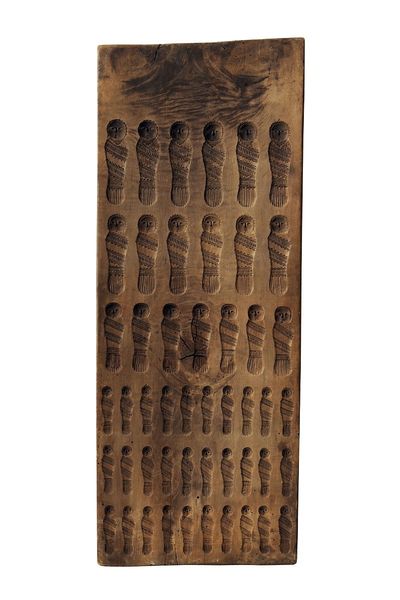
Titel: Volkskunst Holzmodel mit Wickelkindern
Standort: Hamburg
Institution: Museum für Kunst und Gewerbe Hamburg
Schlagwörter: formen, baby, birne, birnbaum, feste, backform, andere, kuchenmodel, backgeräte, backmodel, regionale bräuche, hilfsgeräte, birnenbaum, säugling